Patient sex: M
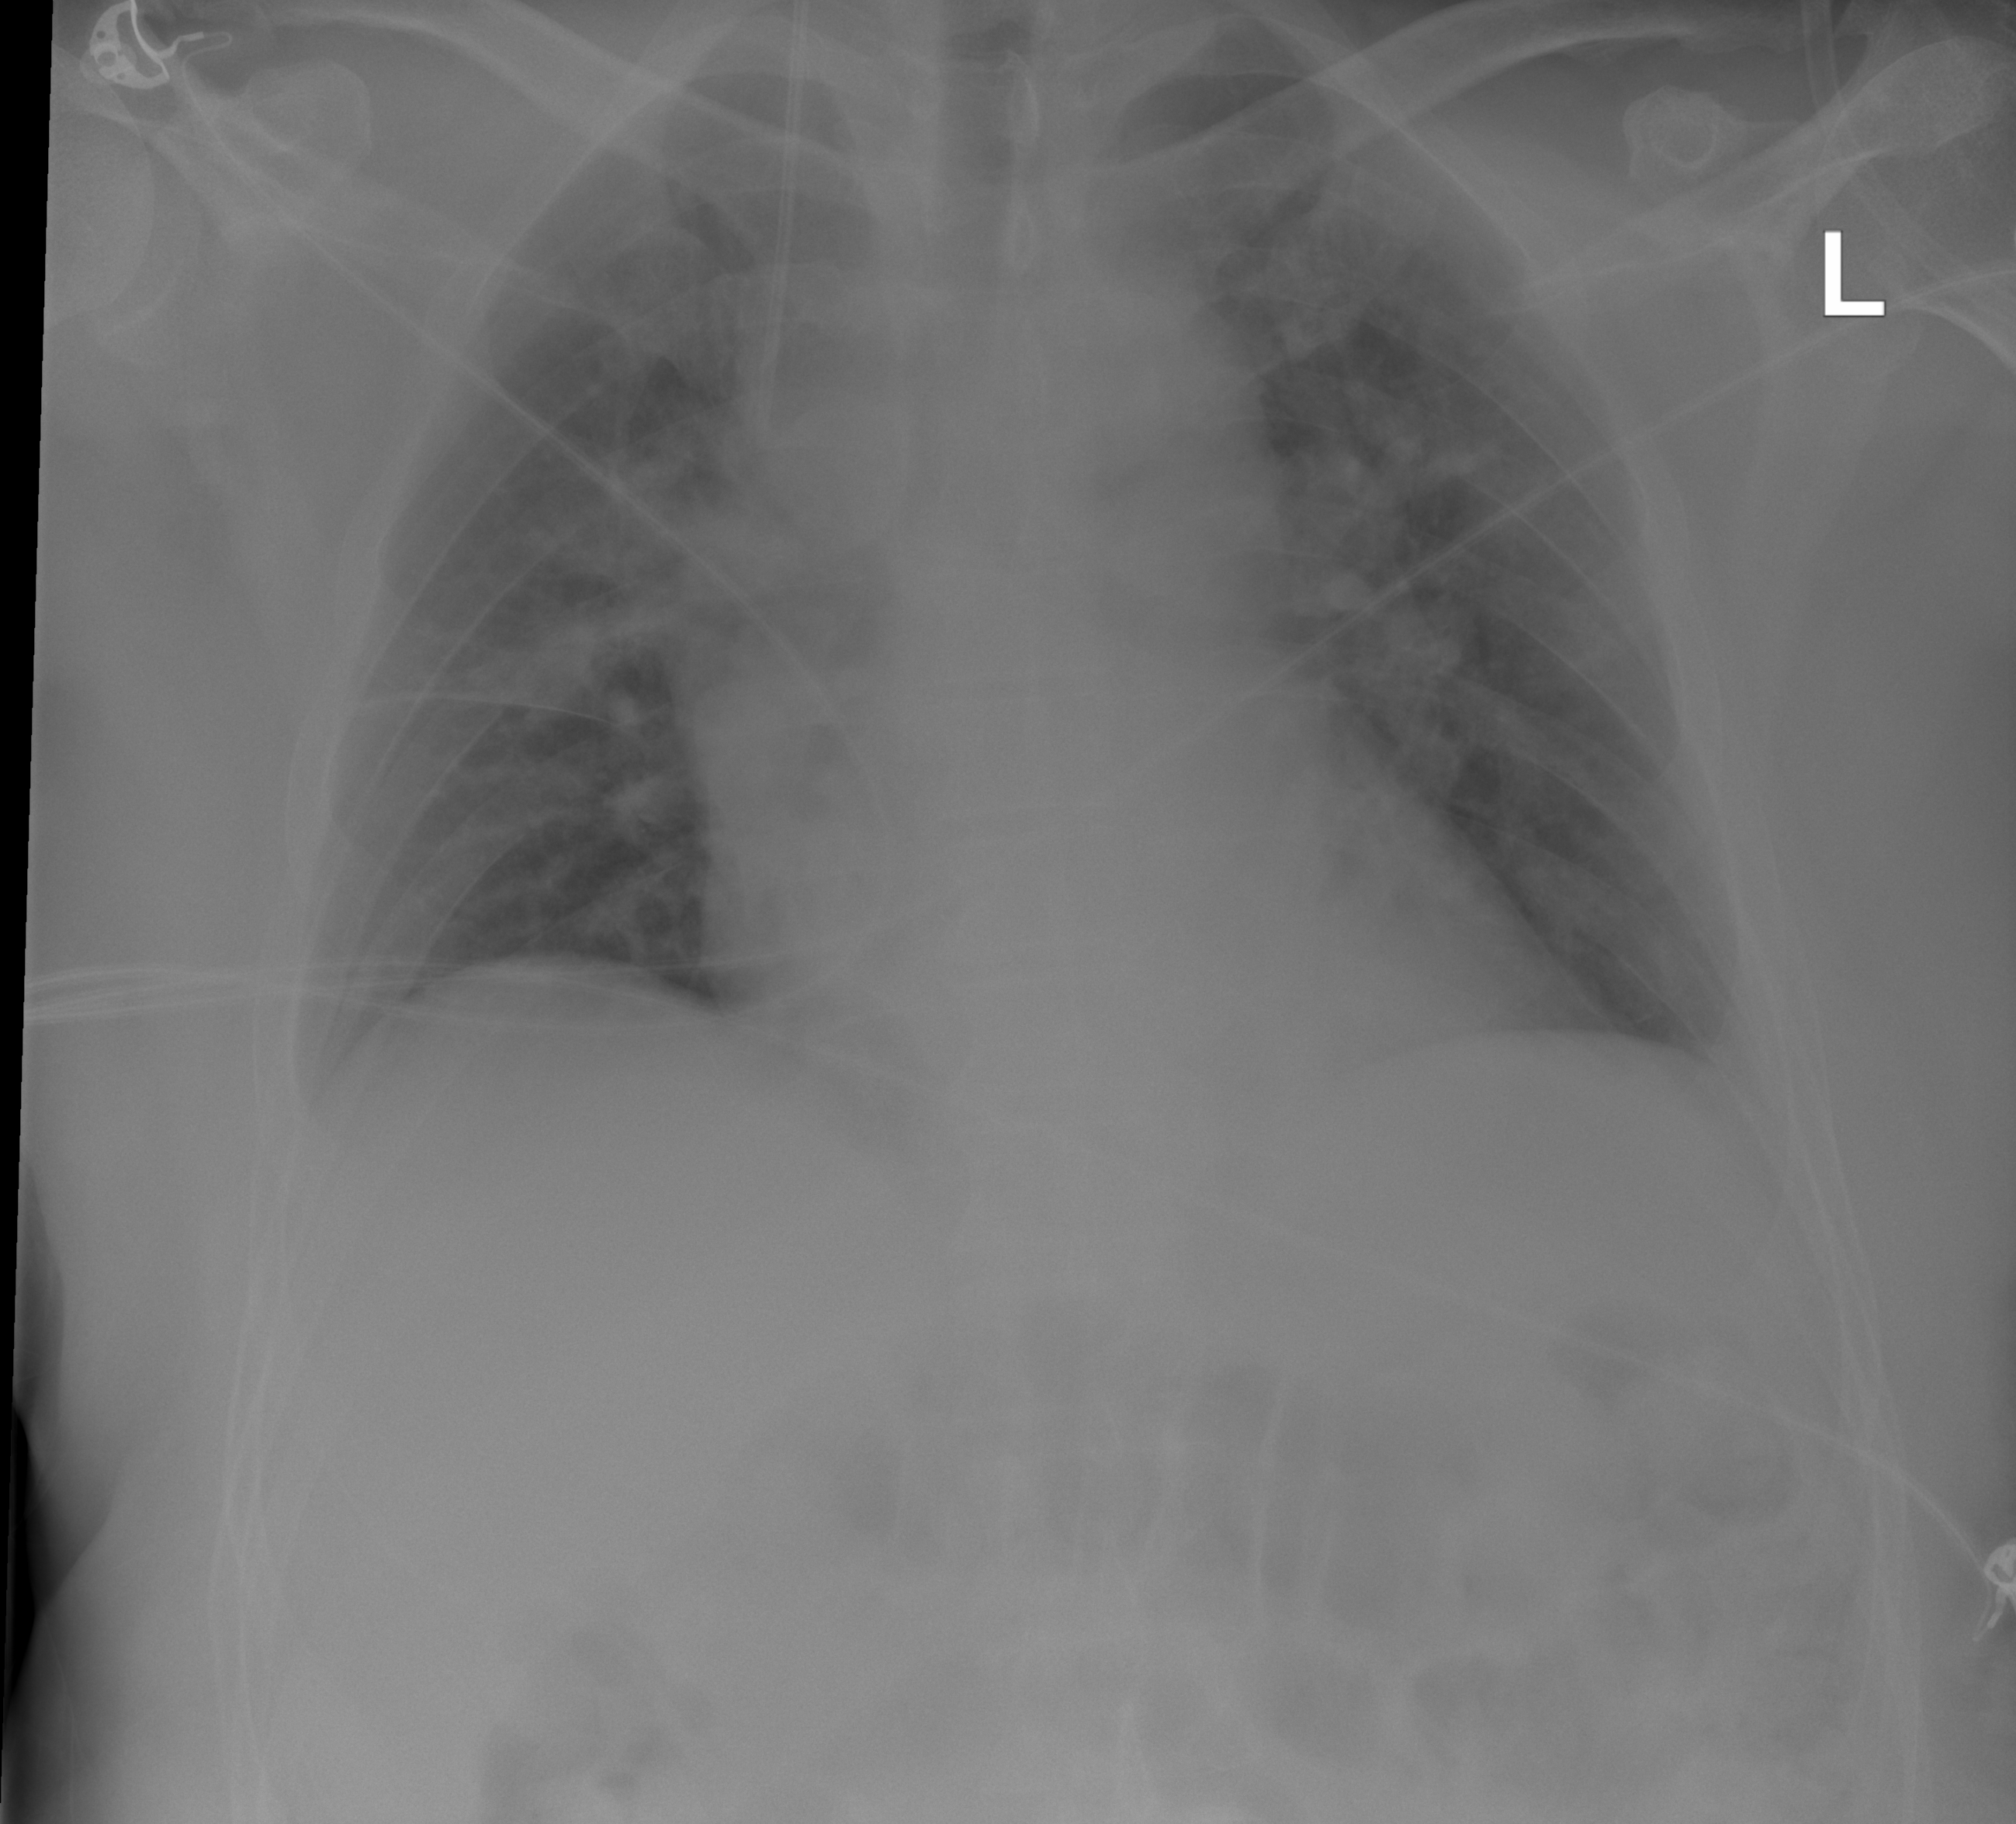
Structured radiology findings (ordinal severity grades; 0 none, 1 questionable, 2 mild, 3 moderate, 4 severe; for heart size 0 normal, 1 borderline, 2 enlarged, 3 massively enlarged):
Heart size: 1
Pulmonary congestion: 0
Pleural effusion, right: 0
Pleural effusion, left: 0
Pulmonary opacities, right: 1
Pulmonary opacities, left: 1
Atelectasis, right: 2
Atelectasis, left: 2